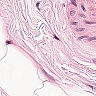
Metastatic tissue present: no